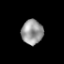
Tissue: lung
Cell type: Others
Senescence score: 0.2397
Nuclear area (px): 520
Mean DAPI intensity: 152.573